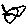
Label: cat